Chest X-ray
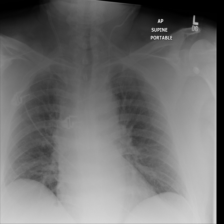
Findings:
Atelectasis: negative
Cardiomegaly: negative
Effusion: negative
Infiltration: negative
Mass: negative
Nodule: negative
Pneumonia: negative
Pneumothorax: negative
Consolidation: negative
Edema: negative
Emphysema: negative
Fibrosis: negative
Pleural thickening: negative
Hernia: negative